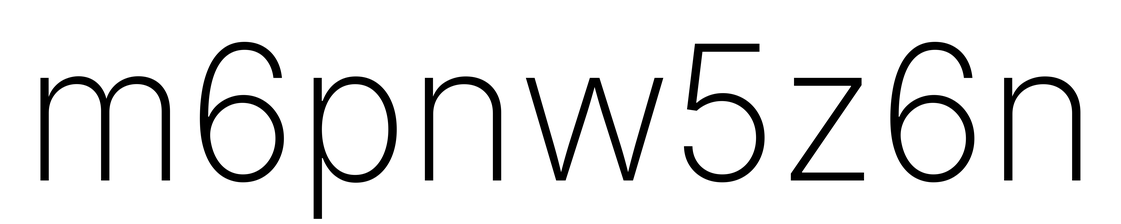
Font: Inter_ExtraLight